Question: I have a regex which filters a text for all of its IP addresses. However, there is a problem! It gets ALL of the unrelated text EXCEPT for the text preceding. For example, first, use this website:
<URL>
Make the regex:
'''
(?<=<URL>*[[^
]
]
'''
And make the input:
This text will not be selected 1.1.1.1 however, the rest 2.2.22.345 of this t 4.55.62.1 ext will be selected 32.4.3.1 just fine
You should see something like this:

So my question is, what is the best way to make the "This text will not be selected " become selected? (or any text preceding the first IP)
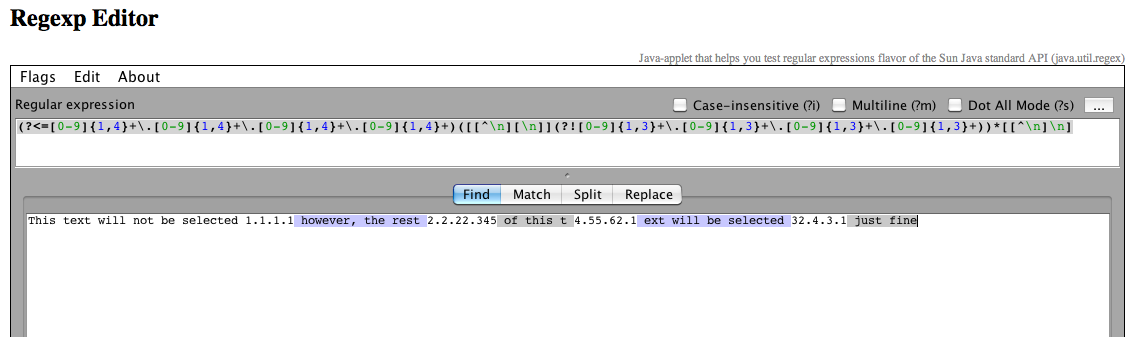
Answer: I suspect you're making this job a lot harder than it needs to be. If you just want to grab all the IP addresses, why not match them directly? For example:
'''
List<String> matchList = new ArrayList<String>();
Pattern p = Pattern.compile("\b(?:[0-9]{1,3}\.){3}[0-9]{1,3}\b");
Matcher m = p.matcher(s);
while (m.find()) {
matchList.add(m.group());
}
'''